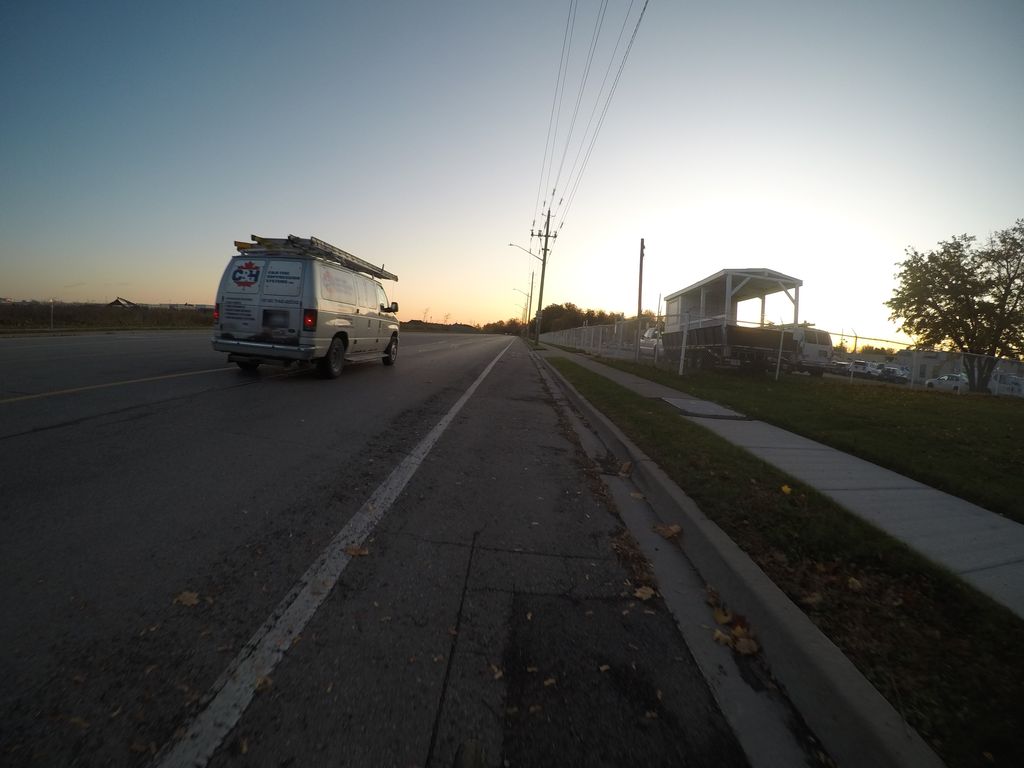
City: kitchener-waterloo